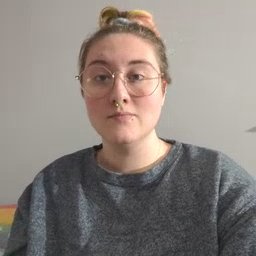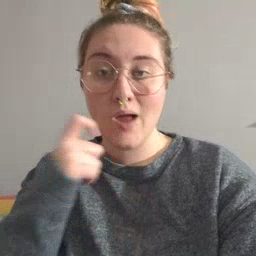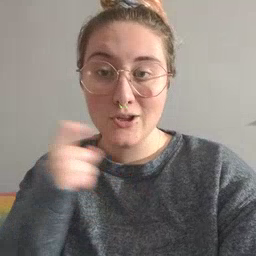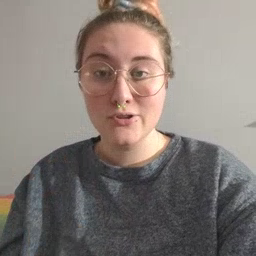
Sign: dryer